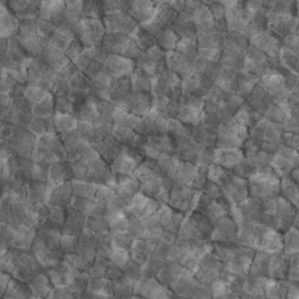
Label: non_frost